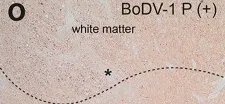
J,K show selected cellular magnifications of brain areas. Hematoxylin-eosin or CD3 (for T lymphocytes) and Borna-virus-type-1 immunohistochemistry are illustrated here.
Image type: pathology (immunostaining)